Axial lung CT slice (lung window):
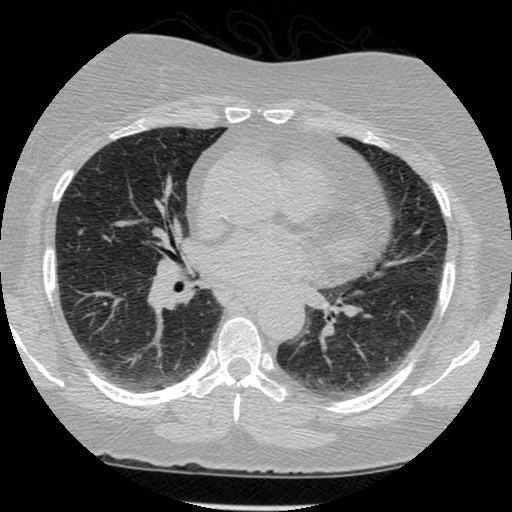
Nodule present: no